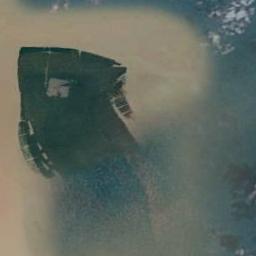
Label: island